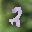
Label: 2